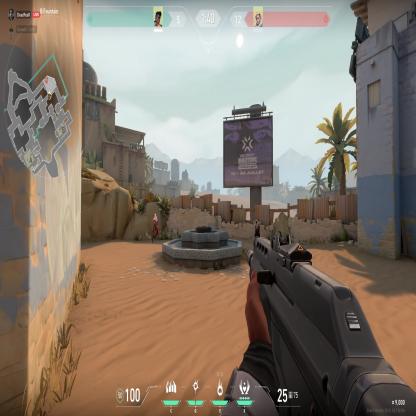
Label: enemy